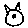
Label: cat